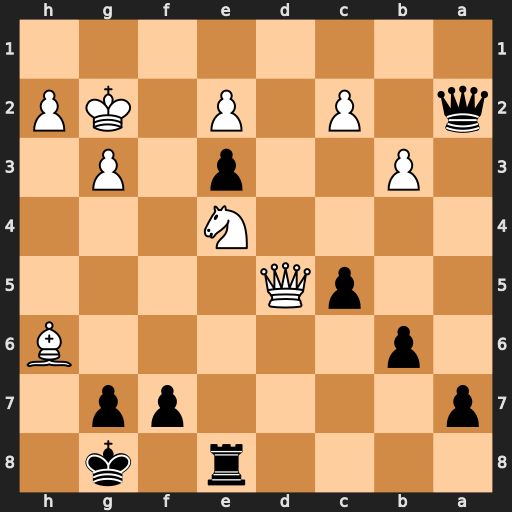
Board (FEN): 4r1k1/p4pp1/1p5B/2pQ4/4N3/1P2p1P1/q1P1P1KP/8
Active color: b
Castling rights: -
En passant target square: -
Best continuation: Qxc2 Kf3 Qxe4+ Qxe4 Rxe4